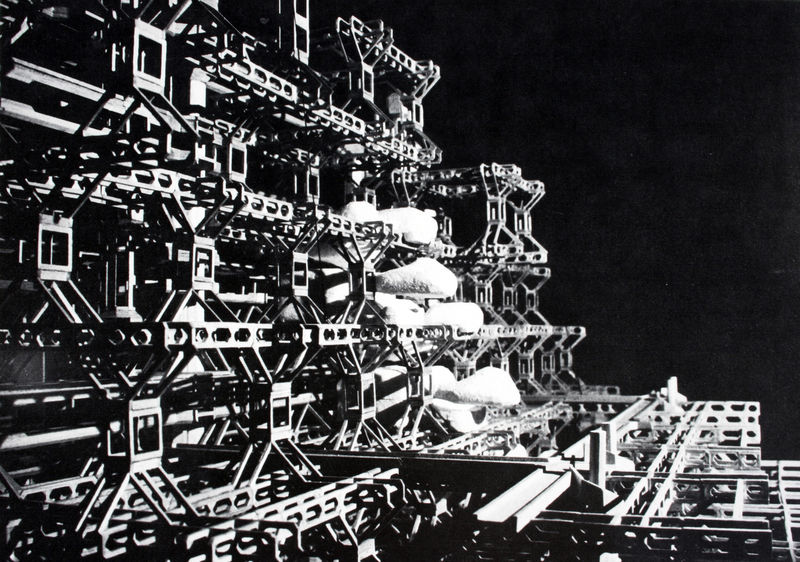
Titel: Wohnüberbauung 'Stadt Ragnitz', Graz, Konstruktionsstruktur mit Wohnvolumina, Modellansicht
Künstler: Günther Domenig
Schlagwörter: schatten, weiß, grau, licht, schwarz, architektur, kontrast, terrasse, modell, metall, gestell, foto, fotografie, photographie, eisen, gerüst, rechteck, schwarzweiss, löcher, photo, quadrate, kreuze, quader, konstruktion, fachwerk, fotographie, stahl, träger, streben, aufnahme, kuben, sechseck, fertigteile, verbindungen, gestenge, konstuktion, stahlträger, ausschnitte, ausgeschnitten, bergbau, durchlöchert, metallplatten, u träger, gitterträger, kabinen, metallträger, betonteile, elemante, elenamtbau, ingenieurwesen, wabenträger, wachsman, sanduhrförmig, v-förmig